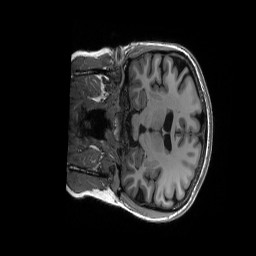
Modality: T1w
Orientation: coronal
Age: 30
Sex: female
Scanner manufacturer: siemens
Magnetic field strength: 3 T
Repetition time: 2.53 s
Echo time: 0.0033 s